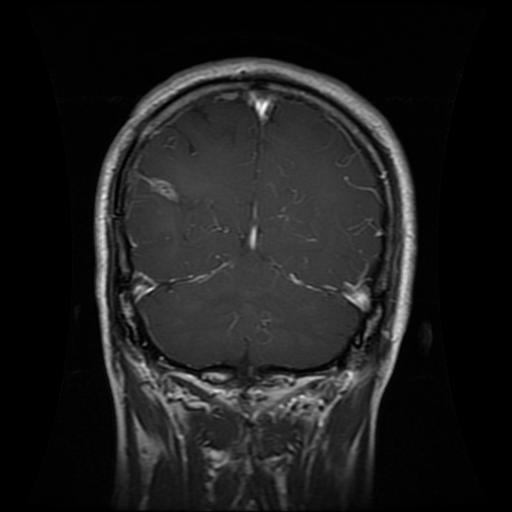
Label: glioma